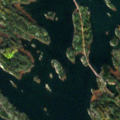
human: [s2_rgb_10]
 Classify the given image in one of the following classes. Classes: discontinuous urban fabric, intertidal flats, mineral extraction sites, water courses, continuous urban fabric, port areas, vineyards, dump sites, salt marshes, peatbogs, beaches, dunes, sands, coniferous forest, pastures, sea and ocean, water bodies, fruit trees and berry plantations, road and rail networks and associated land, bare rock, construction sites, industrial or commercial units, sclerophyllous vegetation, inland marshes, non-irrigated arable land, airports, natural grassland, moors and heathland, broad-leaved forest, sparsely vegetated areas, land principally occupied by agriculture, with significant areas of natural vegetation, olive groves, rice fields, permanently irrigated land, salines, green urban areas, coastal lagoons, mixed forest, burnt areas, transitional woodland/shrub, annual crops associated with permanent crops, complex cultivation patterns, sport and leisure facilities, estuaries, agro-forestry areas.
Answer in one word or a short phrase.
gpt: broad-leaved forest, bare rock, sea and ocean